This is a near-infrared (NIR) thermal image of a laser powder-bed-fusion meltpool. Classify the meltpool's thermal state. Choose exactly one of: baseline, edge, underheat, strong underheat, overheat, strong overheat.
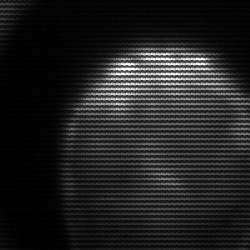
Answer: edge